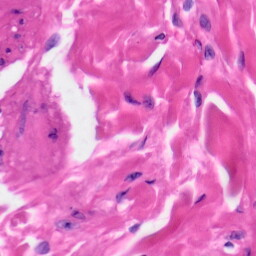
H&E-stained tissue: Skin